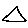
Label: triangle